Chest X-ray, PA view. Patient: 63 years old, sex M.
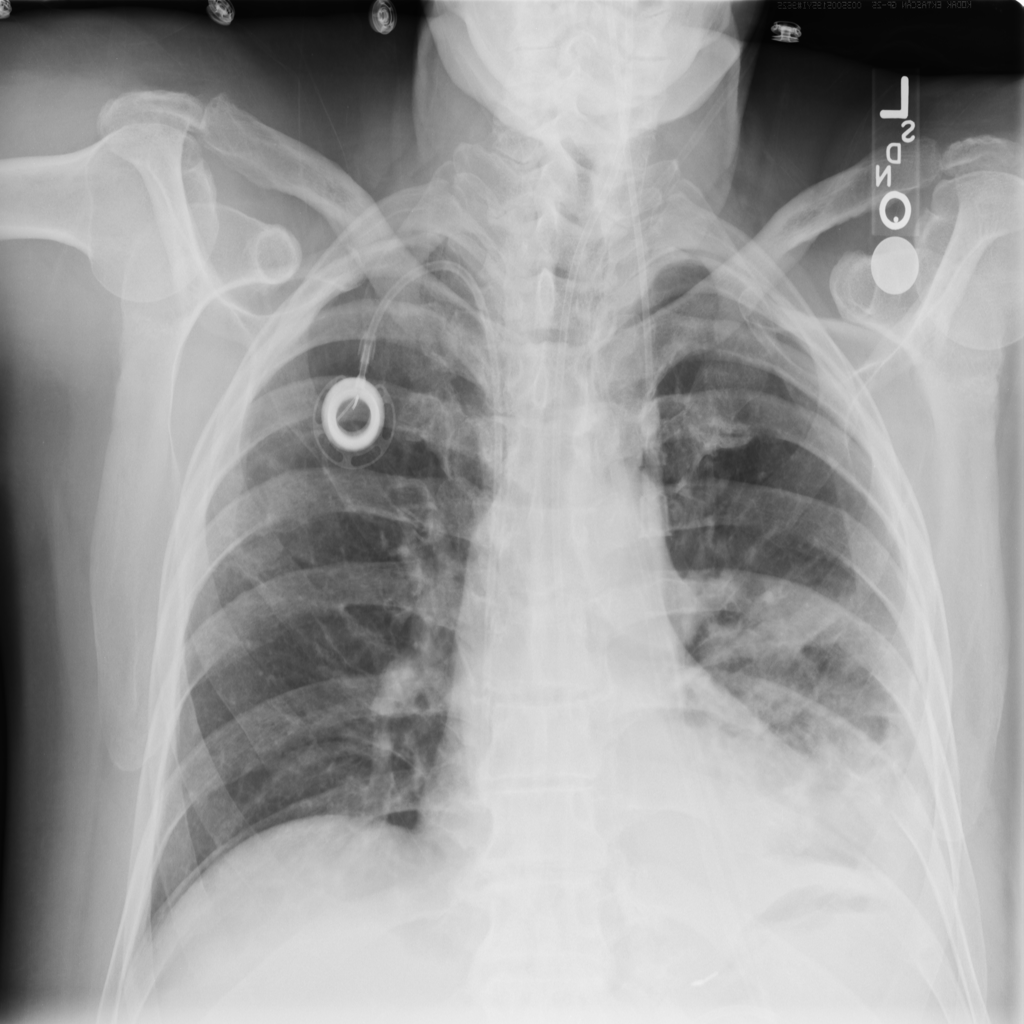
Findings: Atelectasis, Consolidation, Effusion, Infiltration, Nodule